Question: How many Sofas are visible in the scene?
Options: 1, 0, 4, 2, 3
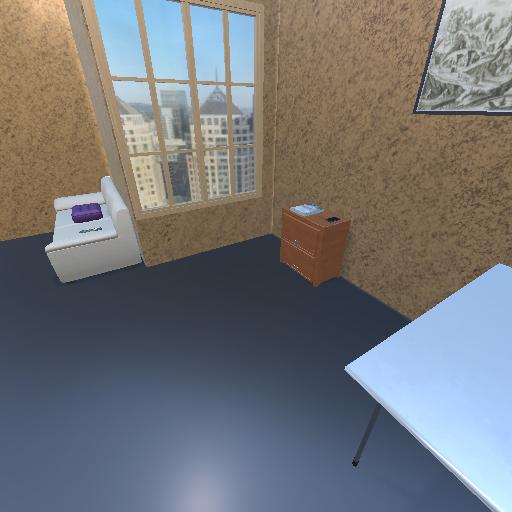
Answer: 1